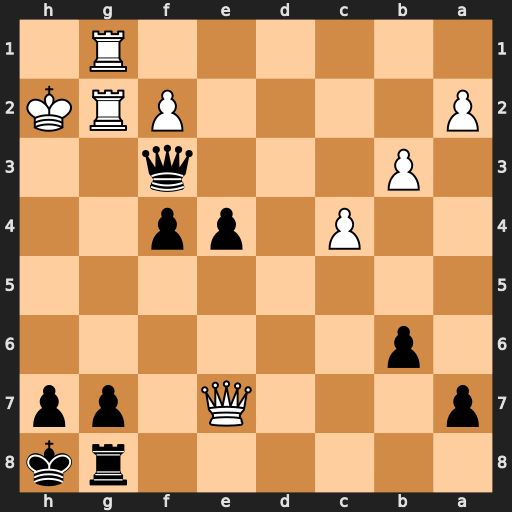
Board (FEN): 6rk/p3Q1pp/1p6/8/2P1pp2/1P3q2/P4PRK/6R1
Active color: b
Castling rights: -
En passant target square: -
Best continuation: Qh5+ Qh4 Qxh4#